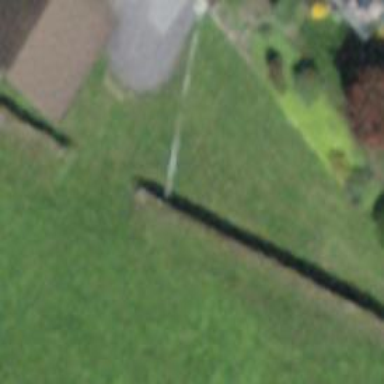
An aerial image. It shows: Dry stone wall barrier.